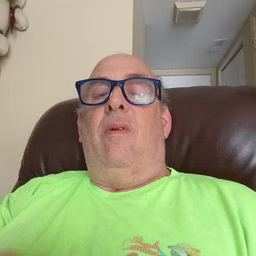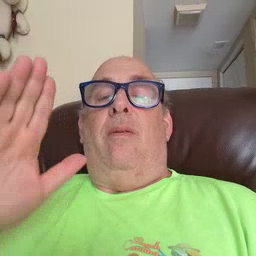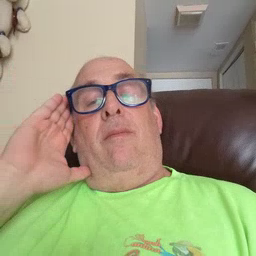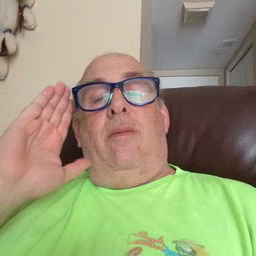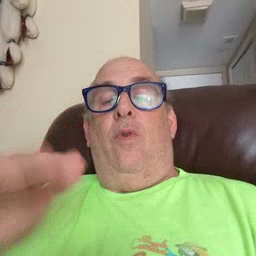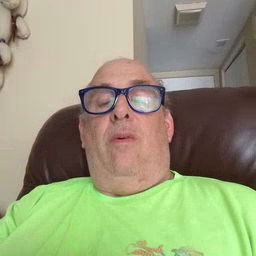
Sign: bedroom